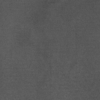
Label: dusty